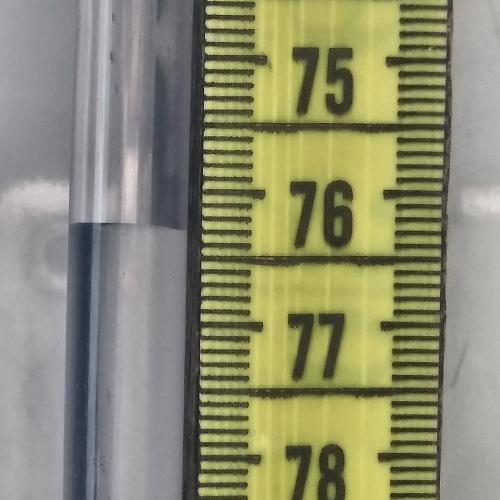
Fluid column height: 76.3 cm